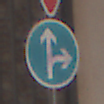
Verkehrszeichen: VorgeschriebeneFahrtrichtungGeradeausOderRechts
Zusatzzeichen oben: VorfahrtGewaehren
Umgebung: Outdoor, Urban
Tageszeit: Midday
Wetter: PartlyCloudy
Licht: Natural
Jahreszeit: NotSpecified
Kontrast: MediumContrast